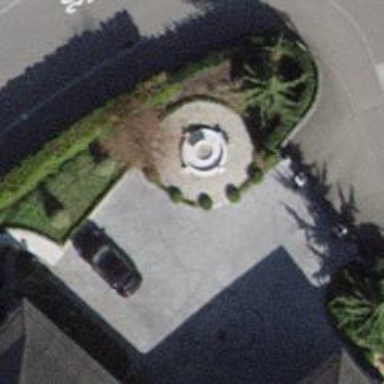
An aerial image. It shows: Fountain.